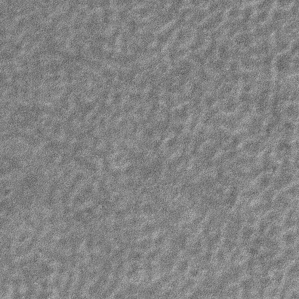
Label: frost